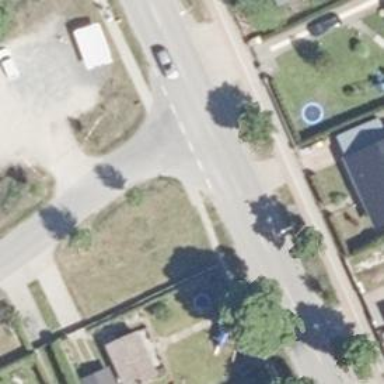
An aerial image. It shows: Road with "give way" sign.